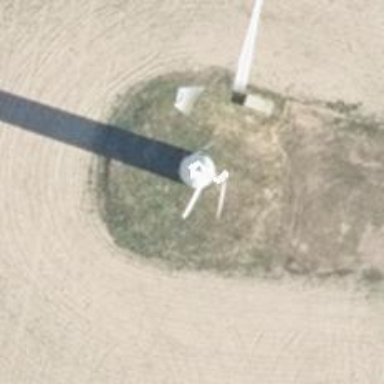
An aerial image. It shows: Wind-powered generator.